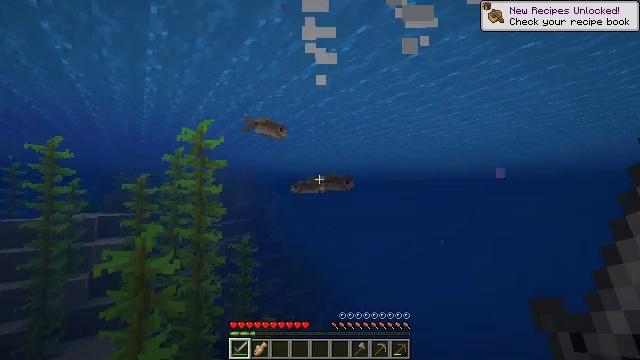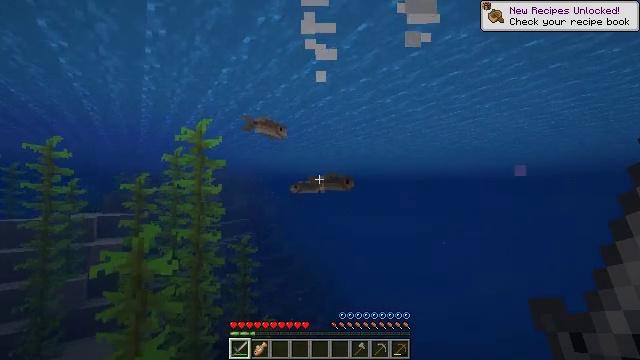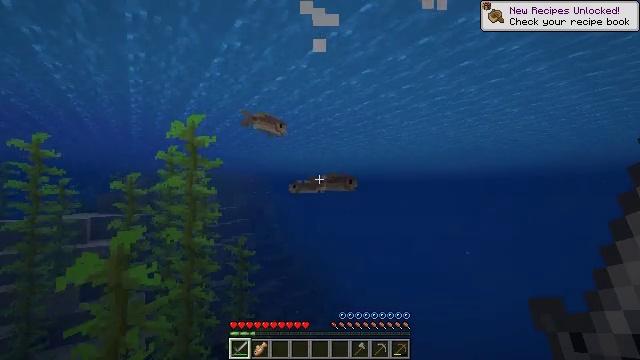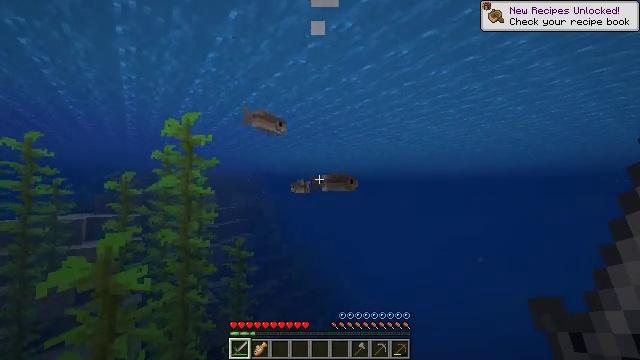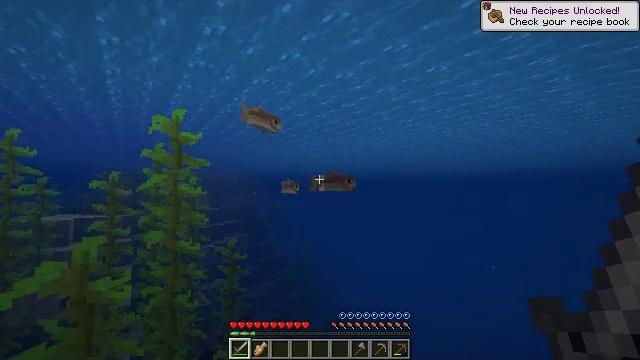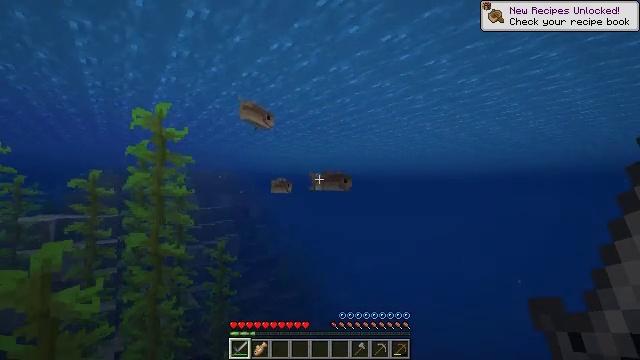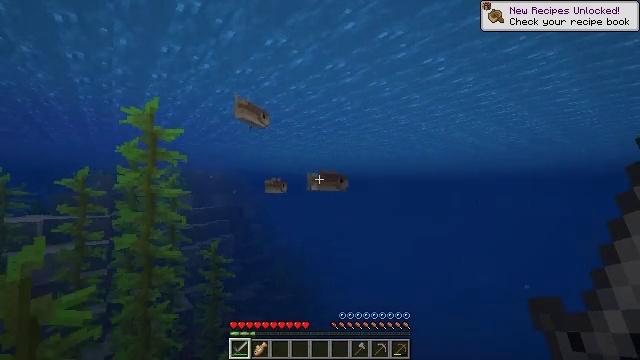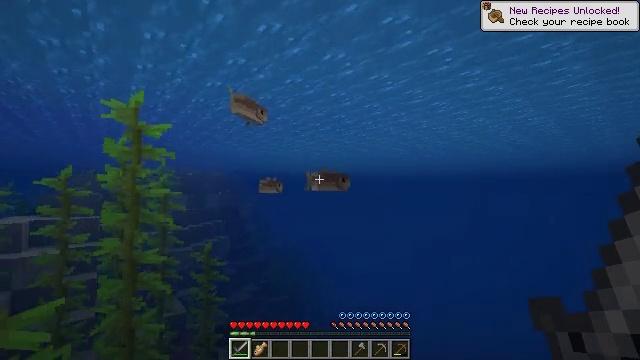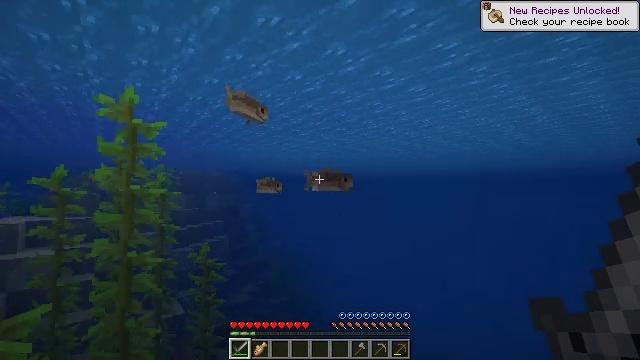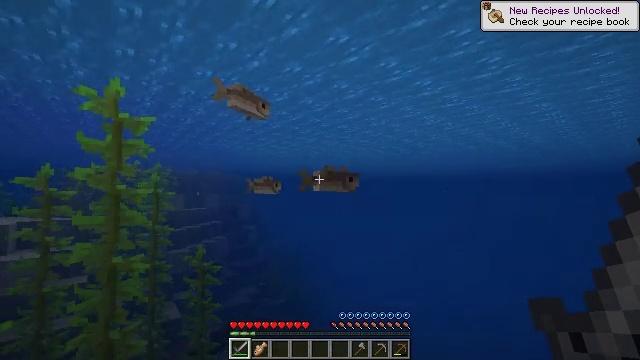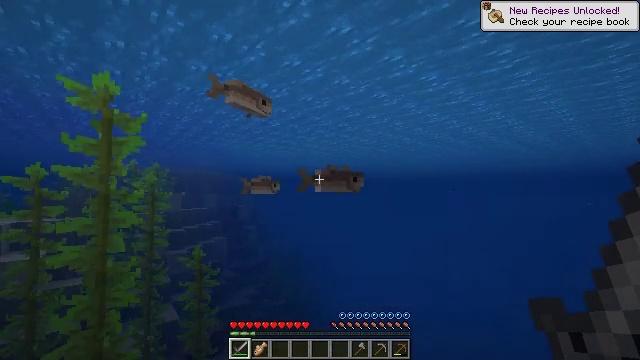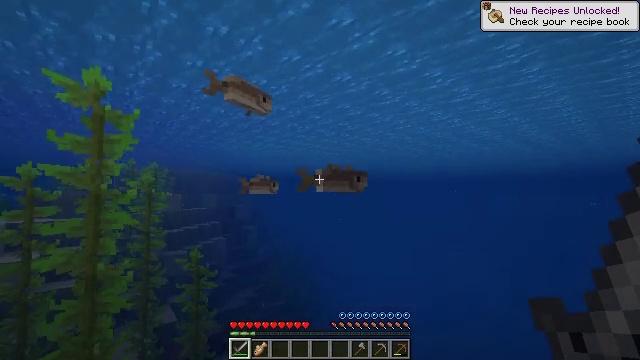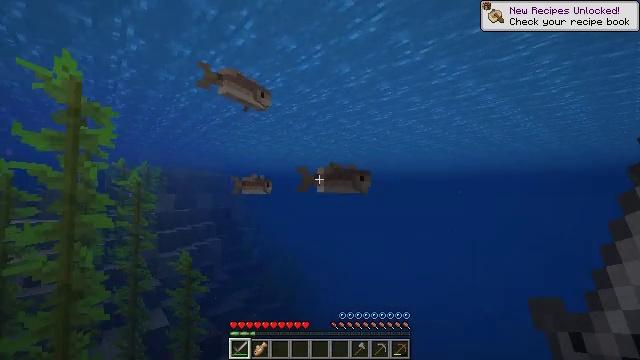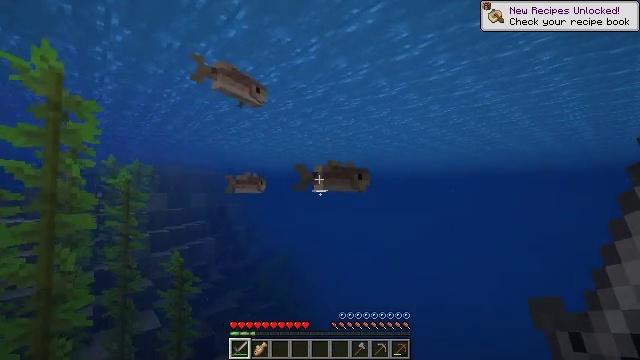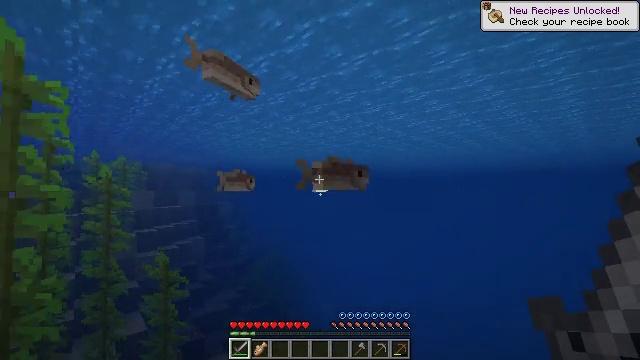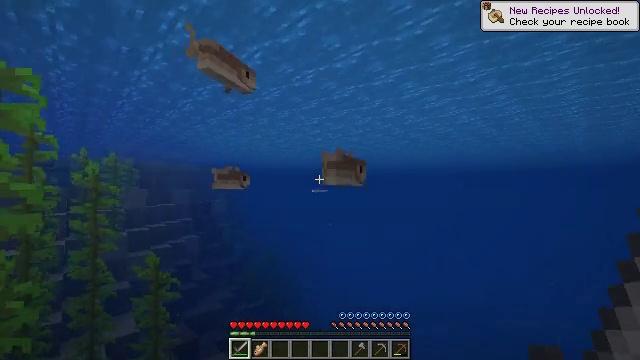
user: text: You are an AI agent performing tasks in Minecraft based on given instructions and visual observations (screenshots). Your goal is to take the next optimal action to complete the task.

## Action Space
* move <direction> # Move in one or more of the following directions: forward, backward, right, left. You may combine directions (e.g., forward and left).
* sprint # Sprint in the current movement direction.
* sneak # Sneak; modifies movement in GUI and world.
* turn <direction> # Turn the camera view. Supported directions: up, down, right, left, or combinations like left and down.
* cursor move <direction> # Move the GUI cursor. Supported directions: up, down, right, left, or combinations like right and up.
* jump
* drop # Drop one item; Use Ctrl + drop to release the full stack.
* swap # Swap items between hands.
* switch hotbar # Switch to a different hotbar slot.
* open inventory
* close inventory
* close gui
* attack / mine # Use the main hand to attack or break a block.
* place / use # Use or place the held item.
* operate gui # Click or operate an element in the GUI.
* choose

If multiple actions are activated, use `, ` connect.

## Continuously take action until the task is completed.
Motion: motion action
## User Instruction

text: Kill mobs in water.
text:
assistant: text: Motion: move forward
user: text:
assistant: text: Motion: move forward
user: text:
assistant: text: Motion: move forward
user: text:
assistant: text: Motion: move forward, turn right
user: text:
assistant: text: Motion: move forward, turn right
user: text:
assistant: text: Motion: move forward, turn right
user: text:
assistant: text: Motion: move forward
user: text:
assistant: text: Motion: move forward
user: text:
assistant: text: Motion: move forward
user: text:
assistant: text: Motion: move forward
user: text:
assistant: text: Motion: move forward
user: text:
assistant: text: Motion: move forward
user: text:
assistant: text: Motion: move forward, turn right
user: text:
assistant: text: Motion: move forward, turn right
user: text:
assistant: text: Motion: move forward, attack / mine
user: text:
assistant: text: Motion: move forward, attack / mine
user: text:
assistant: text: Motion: move forward, attack / mine
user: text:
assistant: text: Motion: move forward, attack / mine
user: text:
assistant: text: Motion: move forward
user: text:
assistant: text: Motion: move forward
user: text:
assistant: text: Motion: move forward, turn right and up
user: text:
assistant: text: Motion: move forward, turn right and up
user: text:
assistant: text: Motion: move forward, turn right and up
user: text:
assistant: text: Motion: move forward, turn right and up
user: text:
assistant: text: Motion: move forward, turn right and up
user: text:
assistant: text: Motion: move forward, turn right and up
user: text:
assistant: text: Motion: turn up
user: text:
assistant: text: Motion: turn left
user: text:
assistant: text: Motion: turn left and down
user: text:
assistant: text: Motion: turn left and down